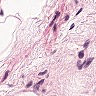
Metastatic tissue present: no